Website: home-depot
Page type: customer-info-address
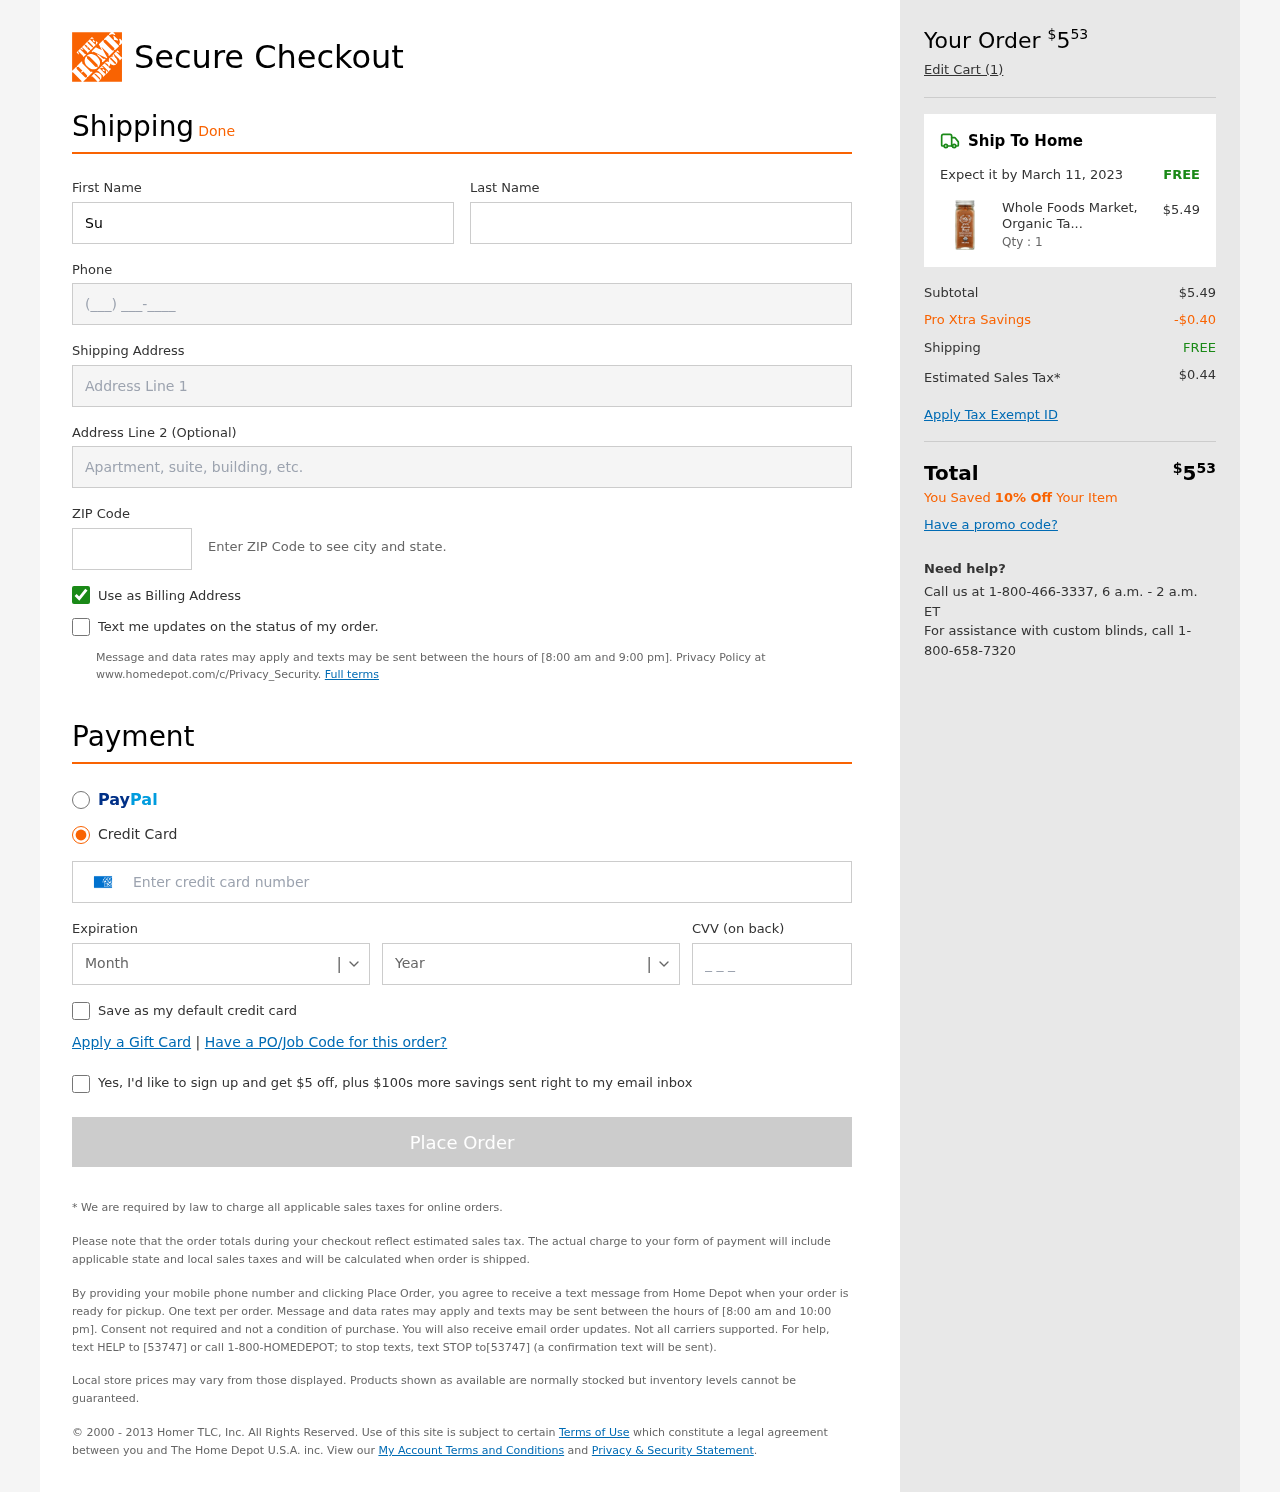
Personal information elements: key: PII_CARD_CVV
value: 7497
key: PII_CARD_EXPIRY_MONTH
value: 09
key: PII_CARD_EXPIRY_YEAR
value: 29
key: PII_CARD_NUMBER
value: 3467 8224 9093 424
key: PII_FIRSTNAME
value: Susan
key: PII_LASTNAME
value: Payne
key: PII_PHONE
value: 3858897681
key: PII_POSTCODE
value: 76104
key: PII_STREET
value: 2679 Jillian Unions
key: PII_STREET2
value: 58744 Matthew Bridge Apt. 229
Product elements: key: PRODUCT1_NAME
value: Whole Foods Market, Organic Tandoori Masala Seasoning, 2.08 oz
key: PRODUCT1_PRICE
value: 5.49
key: PRODUCT1_QUANTITY
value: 1
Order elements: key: ORDER_TOTAL
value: $553
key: ORDER_NUM_ITEMS
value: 1
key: ORDER_DELIVERY_DATE
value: March 11, 2023
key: ORDER_SHIPPING_COST
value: FREE
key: ORDER_SUBTOTAL
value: $5.49
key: ORDER_DISCOUNT
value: -$0.40
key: ORDER_SHIPPING_COST2
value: FREE
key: ORDER_TAX
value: $0.44
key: ORDER_TOTAL2
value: $553
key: ORDER_SAVINGS_MESSAGE
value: You Saved 10% Off Your Item